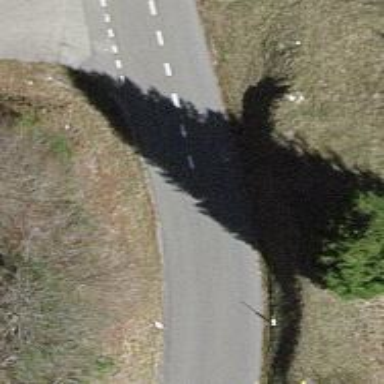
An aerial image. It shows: Tertiary road.